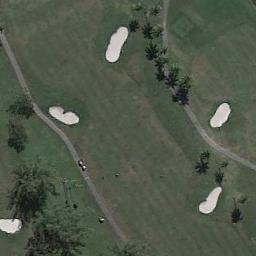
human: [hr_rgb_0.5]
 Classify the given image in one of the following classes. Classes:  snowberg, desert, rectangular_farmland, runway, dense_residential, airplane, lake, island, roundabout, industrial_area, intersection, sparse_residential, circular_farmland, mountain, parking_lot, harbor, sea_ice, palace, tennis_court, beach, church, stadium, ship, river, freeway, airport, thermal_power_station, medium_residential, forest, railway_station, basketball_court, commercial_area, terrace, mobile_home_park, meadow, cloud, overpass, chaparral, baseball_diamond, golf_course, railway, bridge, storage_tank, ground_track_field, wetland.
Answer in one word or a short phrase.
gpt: golf_course